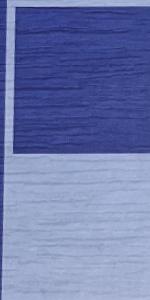
Label: Empty